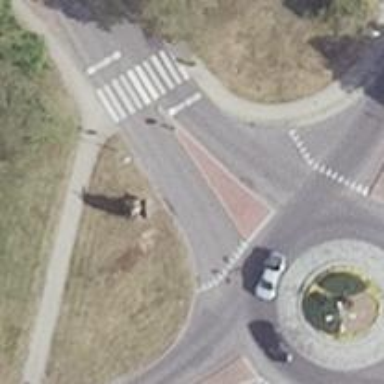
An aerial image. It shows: Historic wayside cross.